Aerial crown-view tile of a tropical tree (Barro Colorado Island, Panama), acquired 20250616:
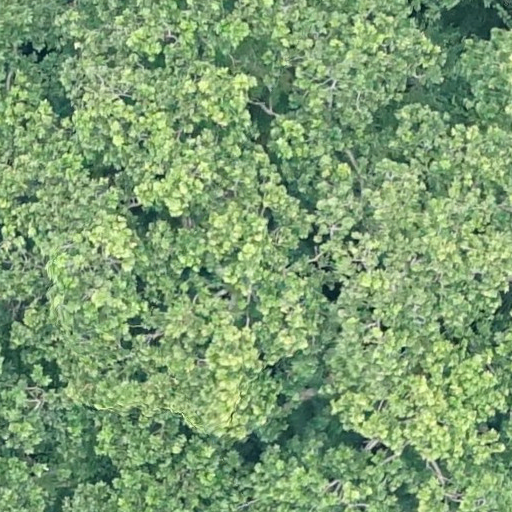
Species: Anacardium excelsum
GBIF accepted scientific name: Anacardium excelsum
Crown area: 967.114 m²